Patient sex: M
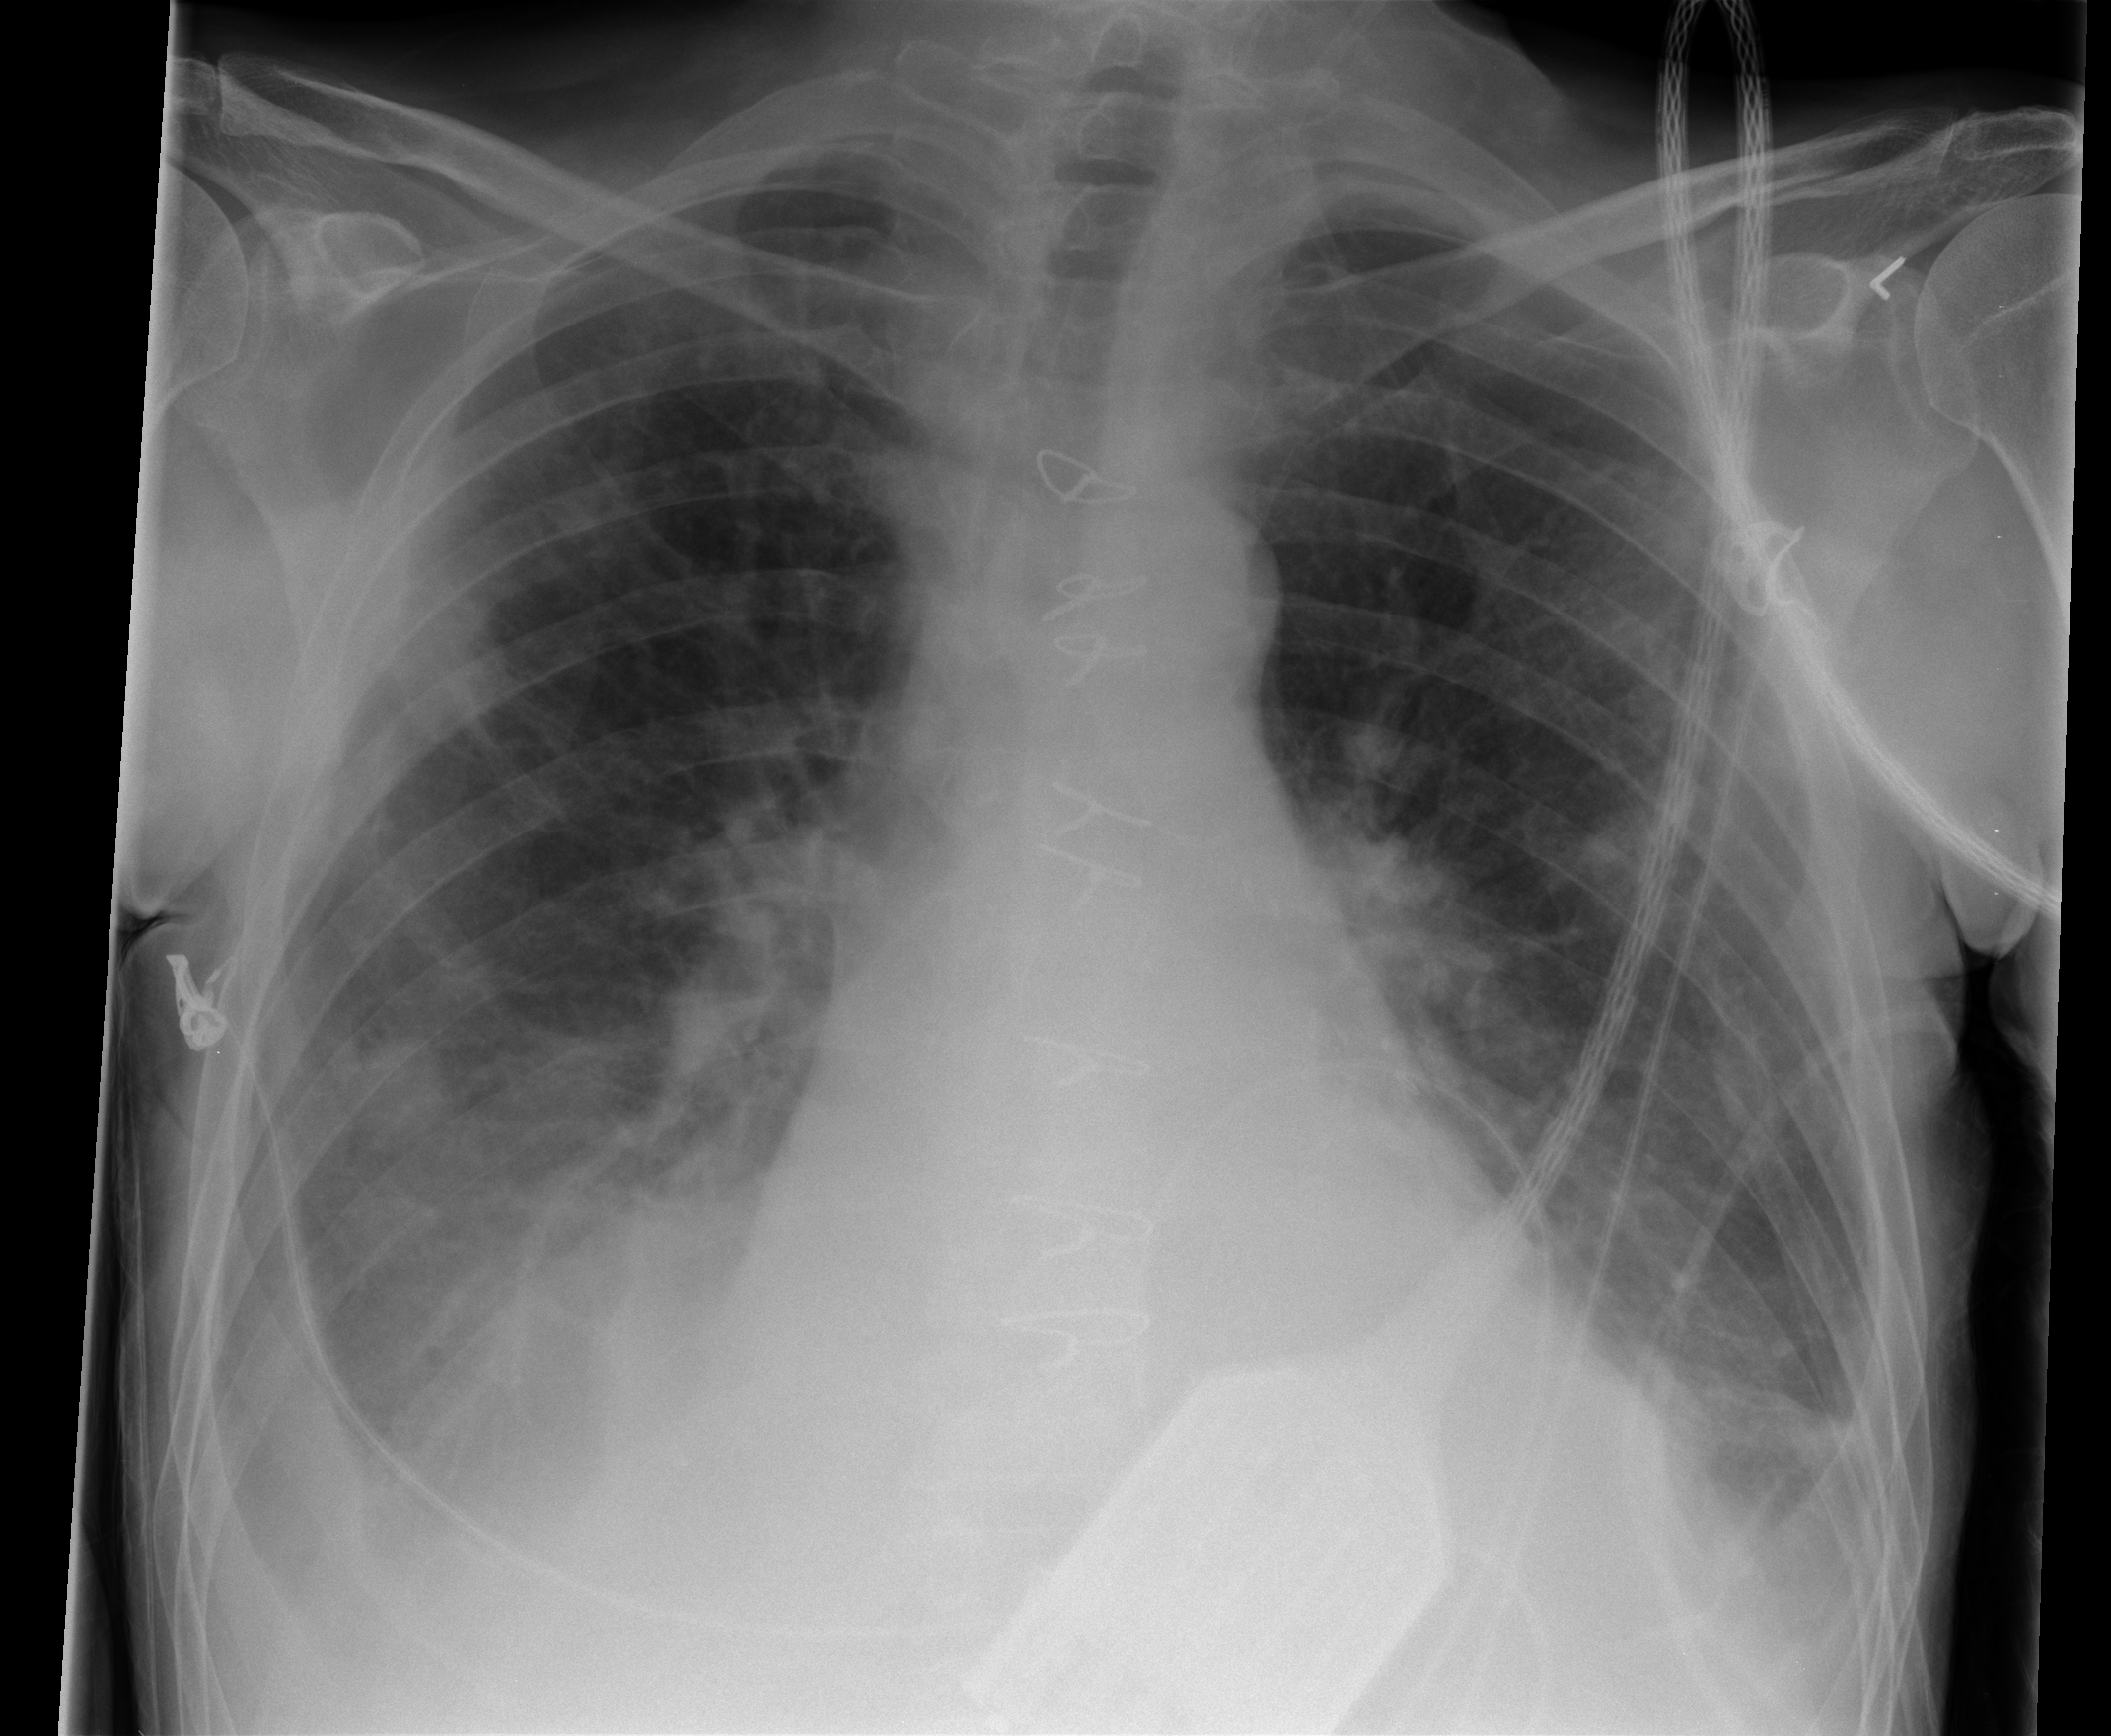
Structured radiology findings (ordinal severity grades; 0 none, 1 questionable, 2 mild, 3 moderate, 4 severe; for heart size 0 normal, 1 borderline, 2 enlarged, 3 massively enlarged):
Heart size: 2
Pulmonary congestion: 1
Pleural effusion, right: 2
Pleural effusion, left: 2
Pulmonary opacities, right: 2
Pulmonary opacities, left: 0
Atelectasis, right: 3
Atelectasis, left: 2